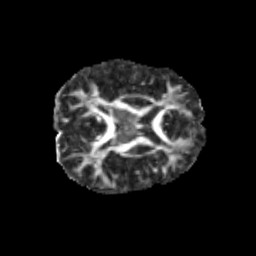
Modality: FA
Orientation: axial
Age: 11
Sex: male
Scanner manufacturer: siemens
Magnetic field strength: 3 T
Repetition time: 3.8 s
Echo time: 0.07 s